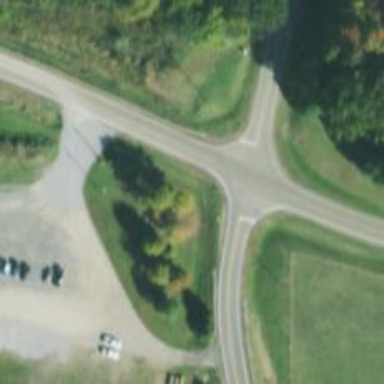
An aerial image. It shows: Road with stop sign.